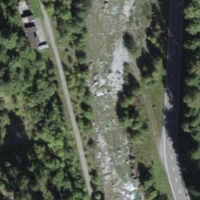
EUNIS habitat code: 15
Species observed at this site:
Artemisia vulgaris
Cinclus cinclus
Tussilago farfara